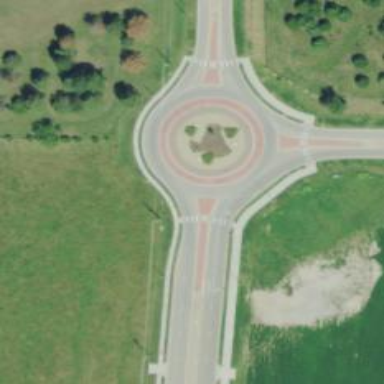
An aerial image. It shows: Marked road crossing.